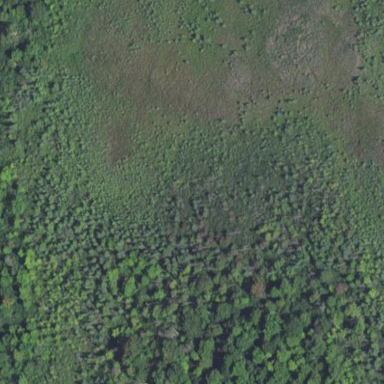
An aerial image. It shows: Bog wetland area.